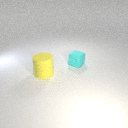
large yellow rubber cylinder to the left of small cyan rubber cube